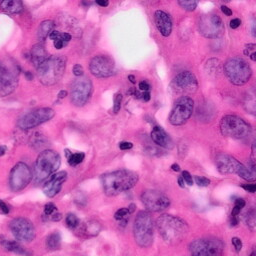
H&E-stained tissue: Pancreatic